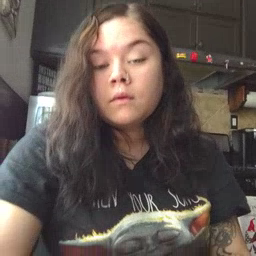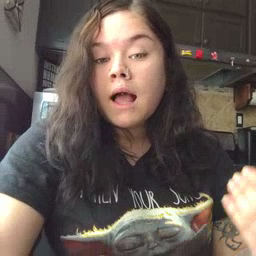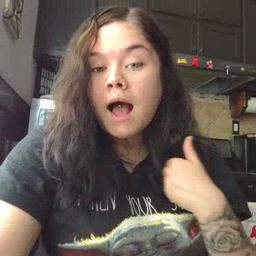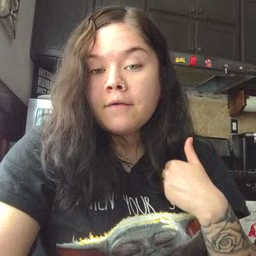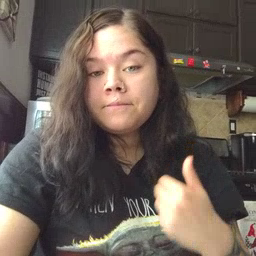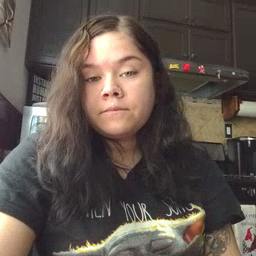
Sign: have